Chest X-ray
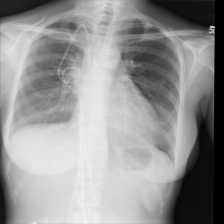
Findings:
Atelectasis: negative
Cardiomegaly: negative
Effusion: negative
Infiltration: negative
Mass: negative
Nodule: negative
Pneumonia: negative
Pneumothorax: negative
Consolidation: negative
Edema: negative
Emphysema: negative
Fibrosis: negative
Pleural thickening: negative
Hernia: negative